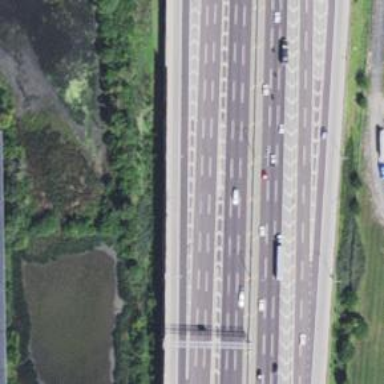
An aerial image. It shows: Asphalt motorway.